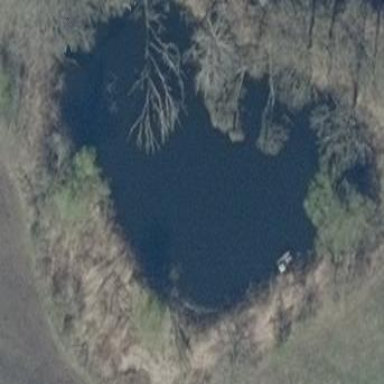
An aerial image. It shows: Serene pond surrounded by nature.